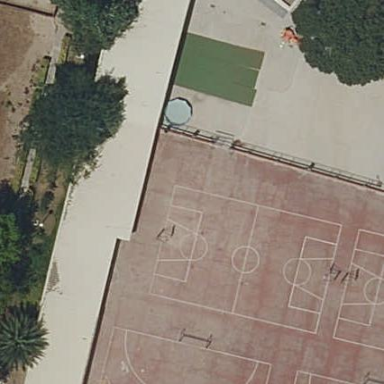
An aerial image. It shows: Soccer pitch designated for leisure and sports activities.